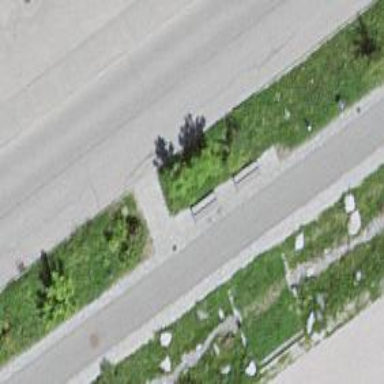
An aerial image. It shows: Brown bench.